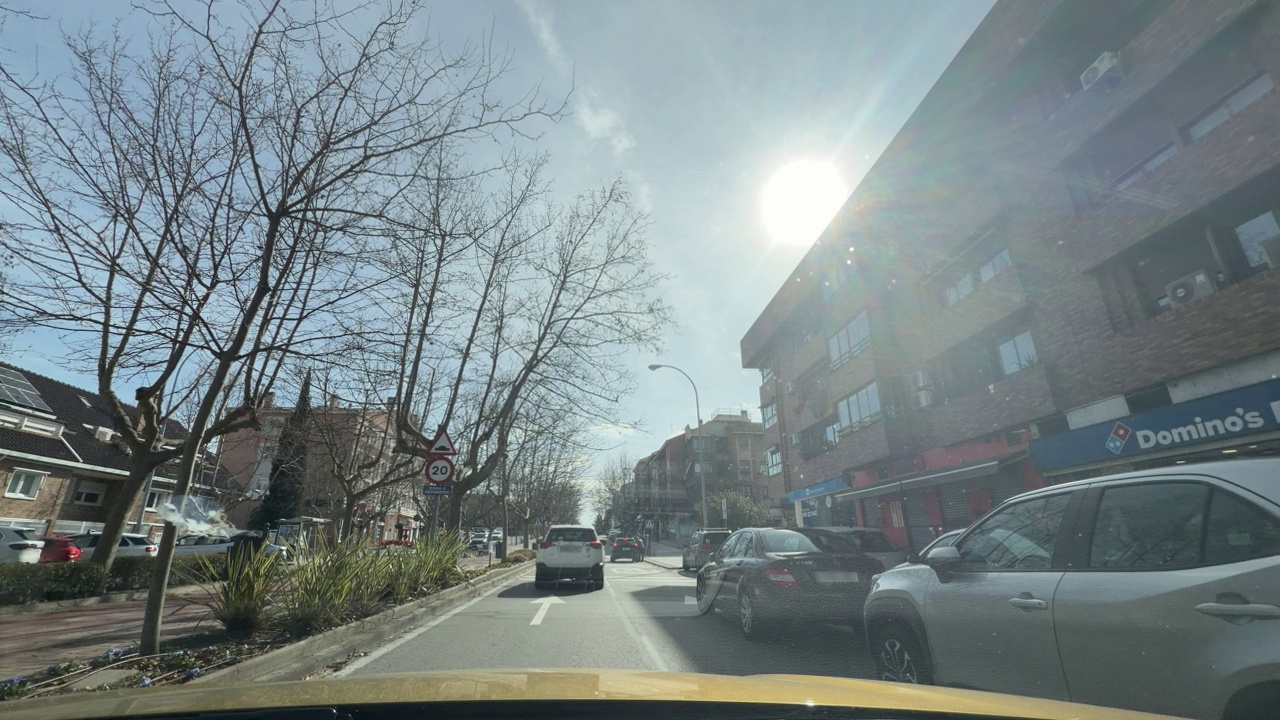
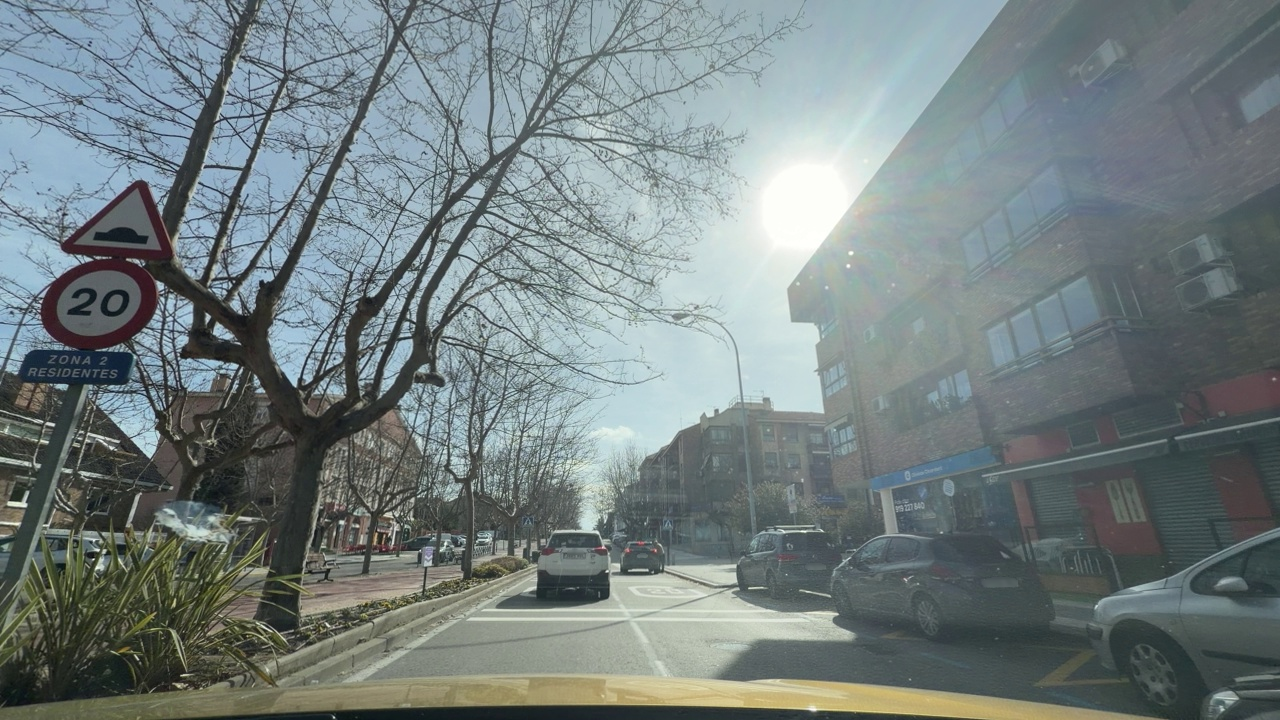
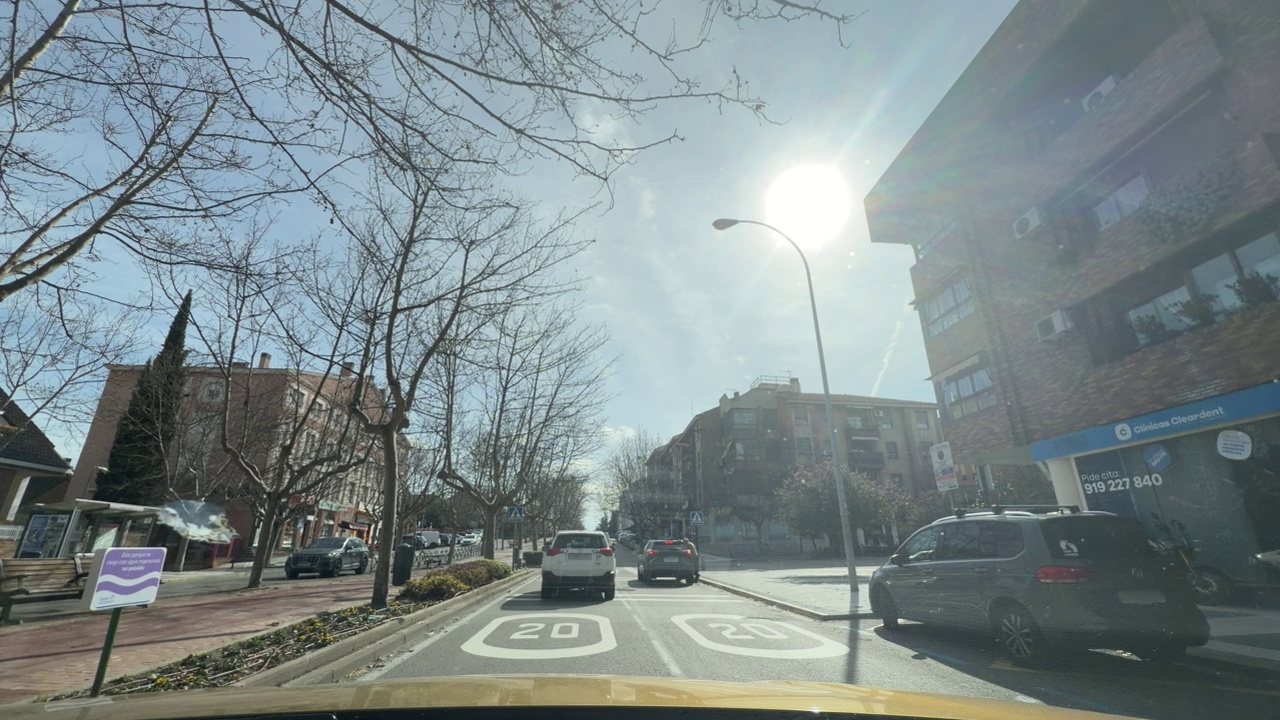
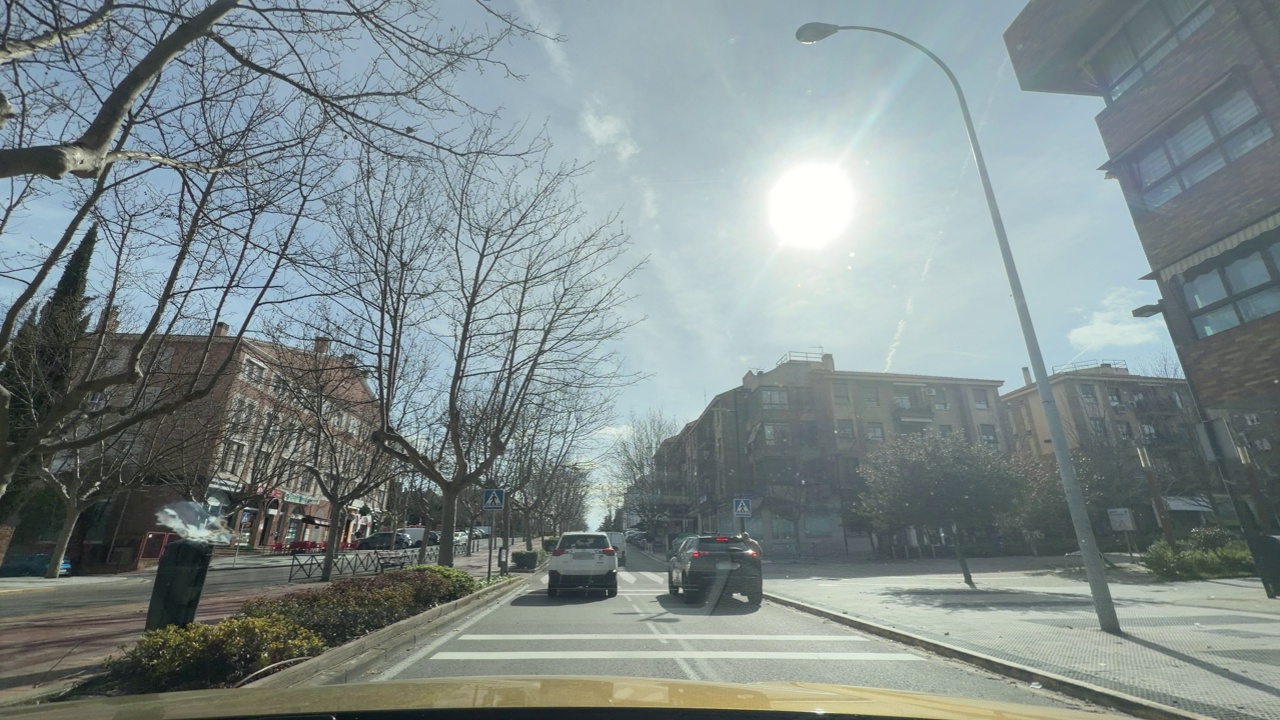
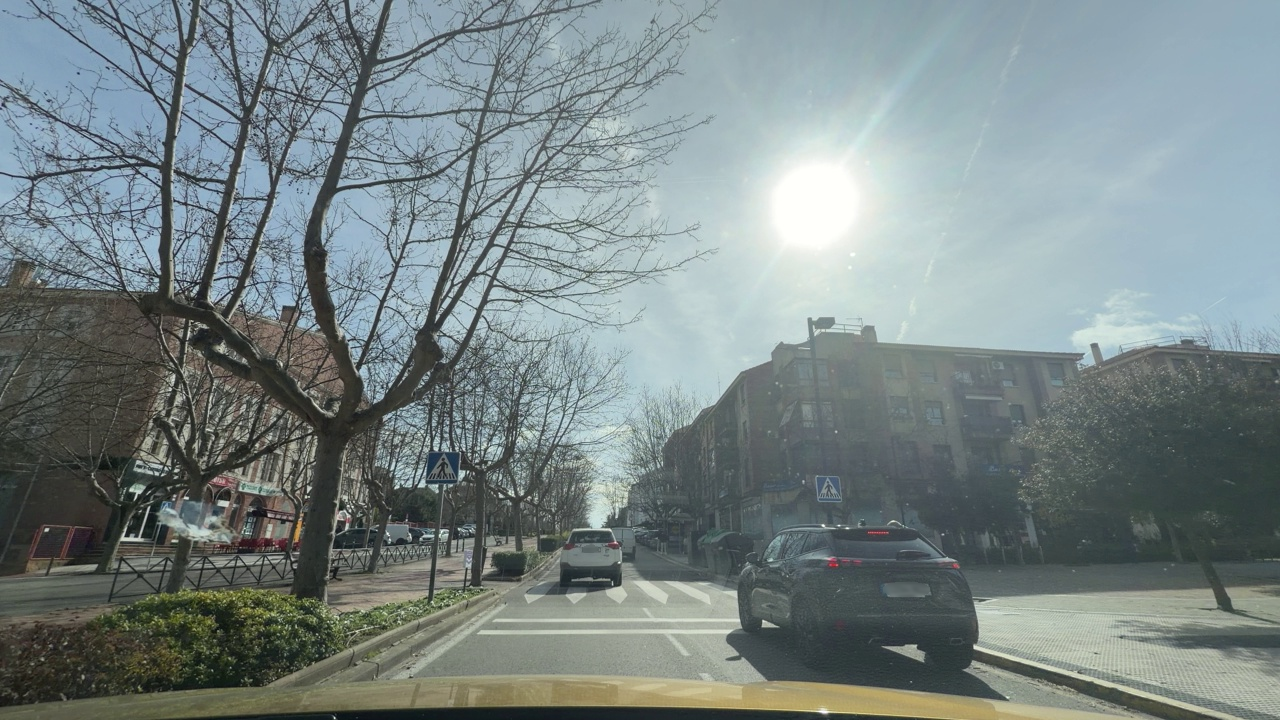
Situation: empty
Question: Is there a vehicle directly ahead in the ego lane with brake lights on?
Answer: No
Reasoning: There is a vehicle ahead in the ego lane but it does not have the braking lights on.

Situation: empty
Question: Is the distance between the ego vehicle and the vehicle ahead decreasing?
Answer: No
Reasoning: The distance between both vehicles is remaining constant.

Situation: empty
Question: Is either the ego vehicle or the leading vehicle stationary?
Answer: No
Reasoning: Both vehicles are currently moving.

Situation: empty
Question: Is the ego vehicle decelerating due to dense traffic or congestion ahead?
Answer: No
Reasoning: There are no signs of dense traffic or congestion ahead.